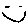
Label: smiley face